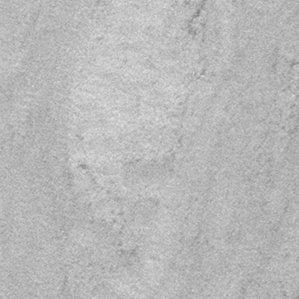
Label: frost